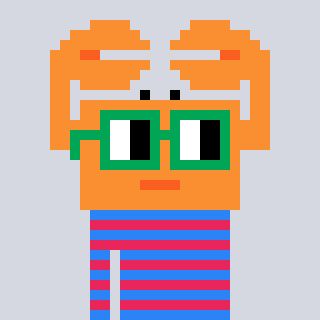
a pixel art character with square green glasses, a crab-shaped head and a redpinkish-colored body on a cool background